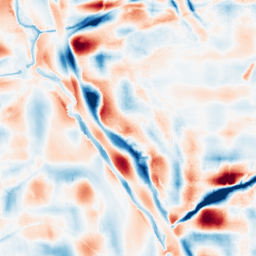
Category: wavelet
Decomposition family: wavelet_dwt
Decomposition parameters: wavelet: coif2
level: 5
Upsampling method: bicubic_16x
Upsampling parameters: scale: 16
Upsampling scale: 16